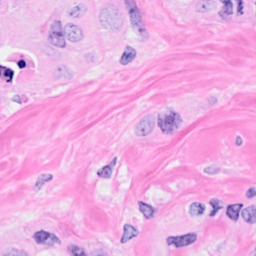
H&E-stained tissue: Breast